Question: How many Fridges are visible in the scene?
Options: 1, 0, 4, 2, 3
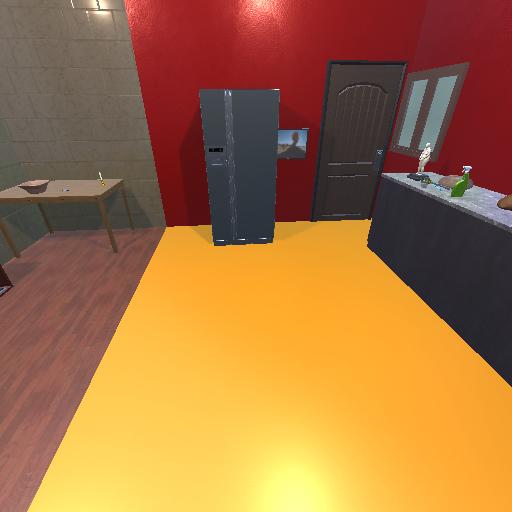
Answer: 1